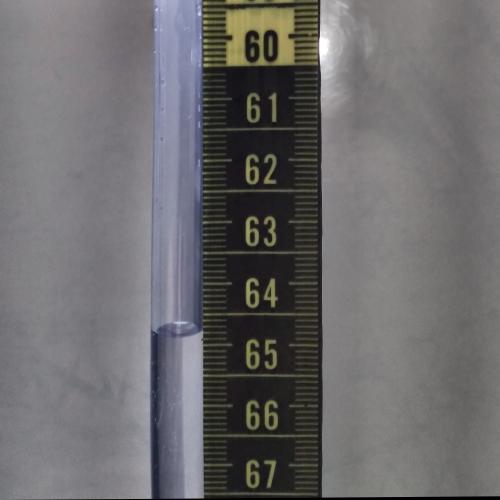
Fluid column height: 64.8 cm